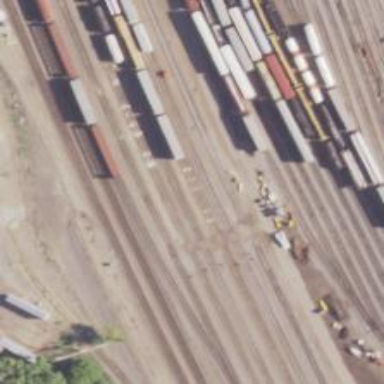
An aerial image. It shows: Railway yard in service.